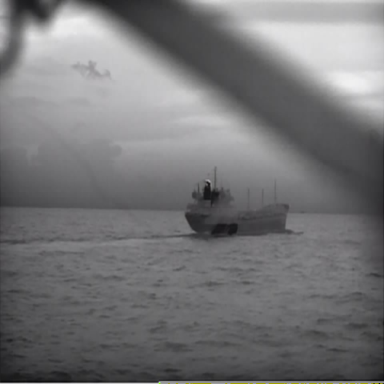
There is a liner in the infrared image.